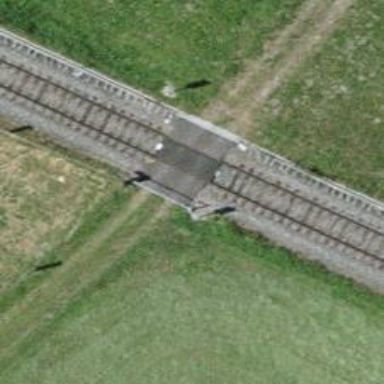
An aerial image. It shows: Single-track railway with electrified contact lines.